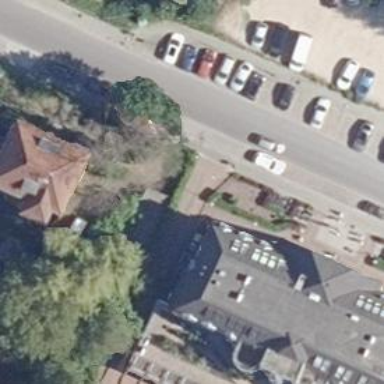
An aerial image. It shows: Clothing store.